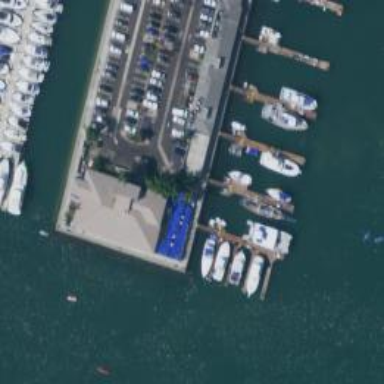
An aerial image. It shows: Pier with mooring facilities.